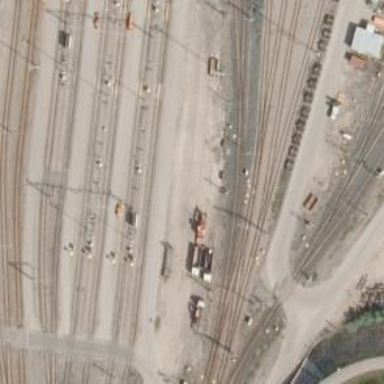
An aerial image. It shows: Rail yard with electrified contact lines for railway operations.